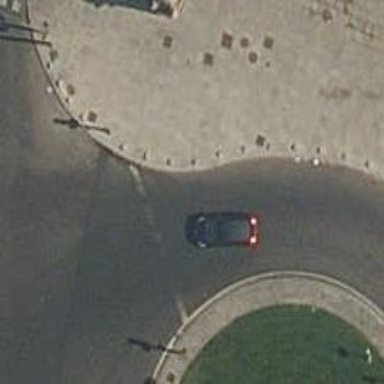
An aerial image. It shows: Road with traffic signals.